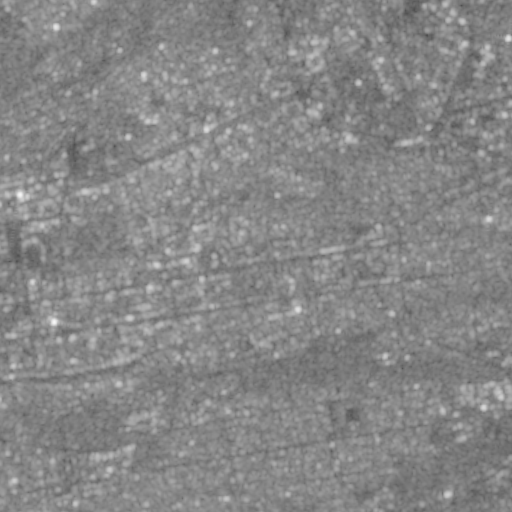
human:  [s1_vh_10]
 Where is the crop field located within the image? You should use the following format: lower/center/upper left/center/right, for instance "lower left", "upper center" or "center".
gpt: The crop field is located in the lower center of the image.
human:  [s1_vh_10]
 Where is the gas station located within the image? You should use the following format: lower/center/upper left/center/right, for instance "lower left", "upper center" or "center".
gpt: The gas station is located in the upper center of the image.
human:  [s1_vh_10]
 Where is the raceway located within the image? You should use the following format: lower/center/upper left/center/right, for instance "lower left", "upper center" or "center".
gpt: The raceway is located in the center left of the image.
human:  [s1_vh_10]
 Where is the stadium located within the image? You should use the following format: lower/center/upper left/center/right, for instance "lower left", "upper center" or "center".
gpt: The stadium is located in the upper left of the image.
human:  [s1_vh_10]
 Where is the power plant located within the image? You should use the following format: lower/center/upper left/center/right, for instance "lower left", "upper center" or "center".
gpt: There is no power plant in the image.

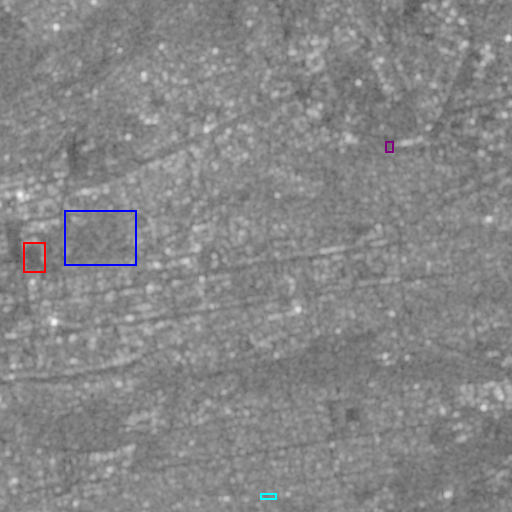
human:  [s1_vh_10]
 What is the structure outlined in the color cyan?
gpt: The structure outlined in cyan is a crop field.
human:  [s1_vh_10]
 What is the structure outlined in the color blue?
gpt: The structure outlined in blue is a park.
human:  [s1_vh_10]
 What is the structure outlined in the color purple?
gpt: The structure outlined in purple is a parking lot.
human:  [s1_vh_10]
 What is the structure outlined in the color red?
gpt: The structure outlined in red is a stadium.
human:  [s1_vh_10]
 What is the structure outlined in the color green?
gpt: There is no green outline.